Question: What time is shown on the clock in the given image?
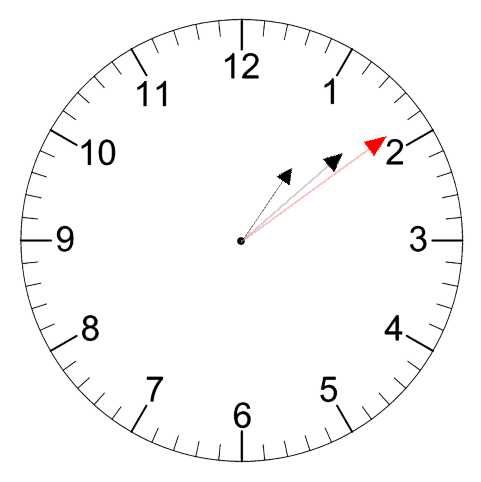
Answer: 01:08:09